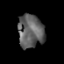
Tissue: prostate
Cell type: Myeloid cells
Senescence score: 0.3592
Nuclear area (px): 833
Mean DAPI intensity: 96.48